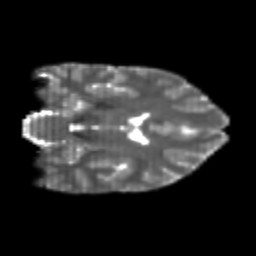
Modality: T2w
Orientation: coronal
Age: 22
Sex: female
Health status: healthy
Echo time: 0.074 s